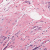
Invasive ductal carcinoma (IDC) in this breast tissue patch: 1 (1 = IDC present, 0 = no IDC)